Interaction volume radius: 5 \u00c5
Interaction volume height: 35 \u00c5
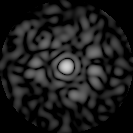
Disorder parameter: 0.8533